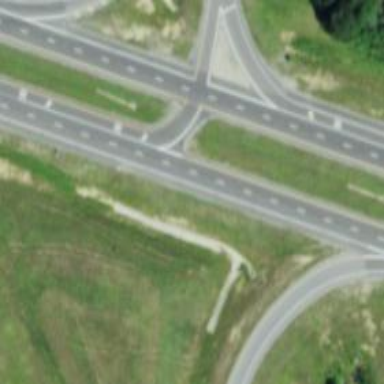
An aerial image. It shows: Primary highway with asphalt surface that includes dual carriageway.